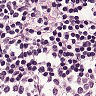
Metastatic tissue present: no